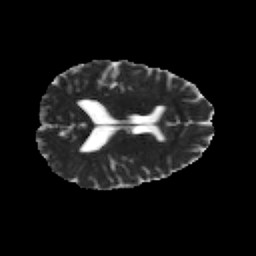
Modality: MD
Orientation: axial
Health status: healthy
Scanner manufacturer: philips
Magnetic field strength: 3 T
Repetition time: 9.75 s
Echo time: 0.092 s